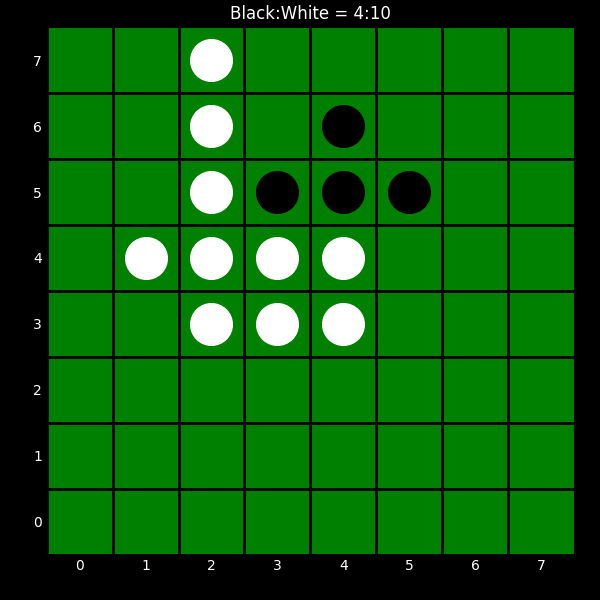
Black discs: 4
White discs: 10